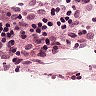
Metastatic tissue present: no